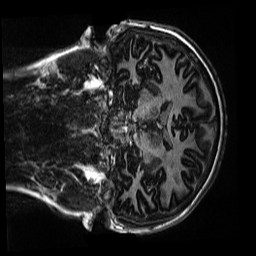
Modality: MP2RAGE
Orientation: coronal
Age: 13
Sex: female
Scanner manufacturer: siemens
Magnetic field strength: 3 T
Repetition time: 4 s
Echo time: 0.00303 s